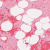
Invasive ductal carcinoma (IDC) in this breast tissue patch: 0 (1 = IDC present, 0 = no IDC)